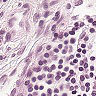
Metastatic tissue present: no